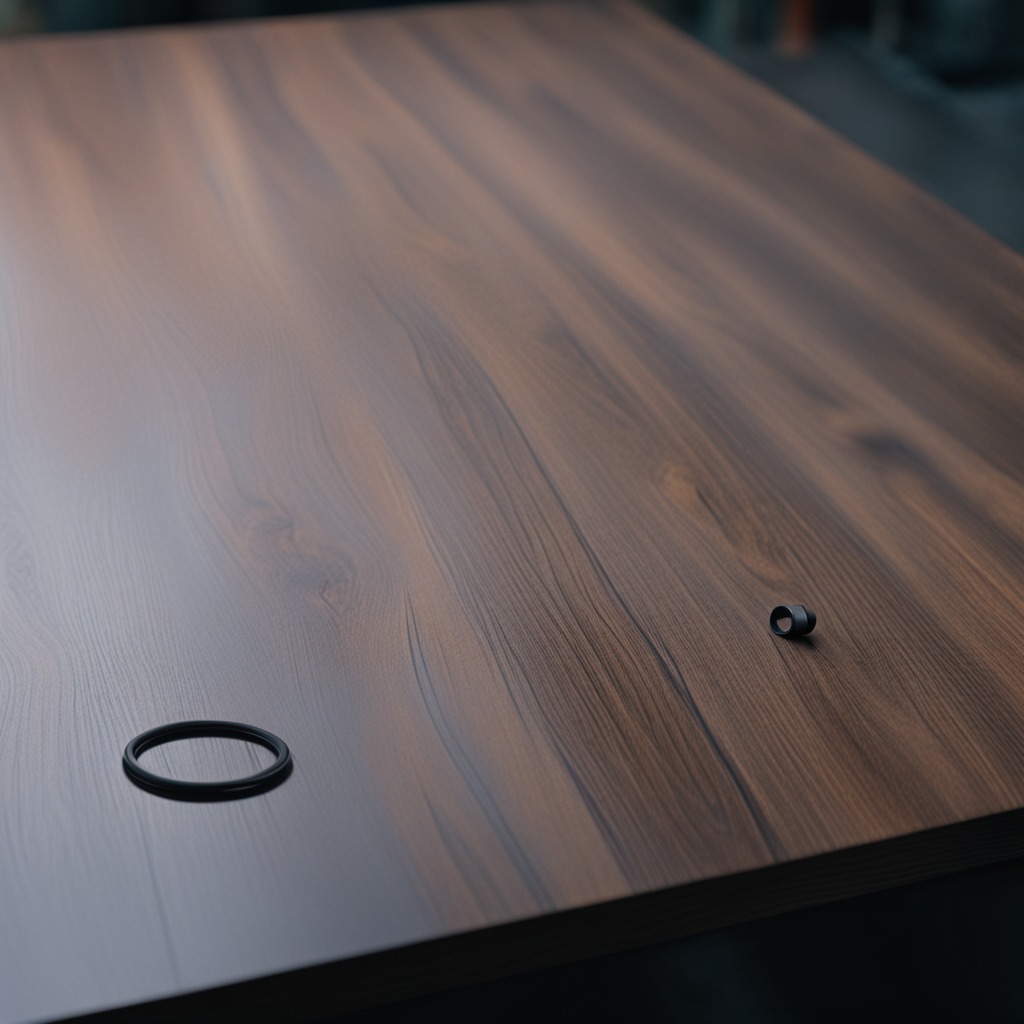
A rubber O-ring is lying on the old table with faint burn marks in a small garage at twilight.